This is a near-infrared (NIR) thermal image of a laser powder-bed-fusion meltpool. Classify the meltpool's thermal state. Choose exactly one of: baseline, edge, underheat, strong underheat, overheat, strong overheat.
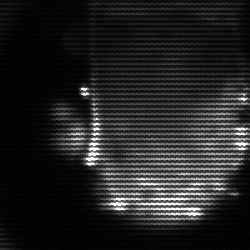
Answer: baseline